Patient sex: M
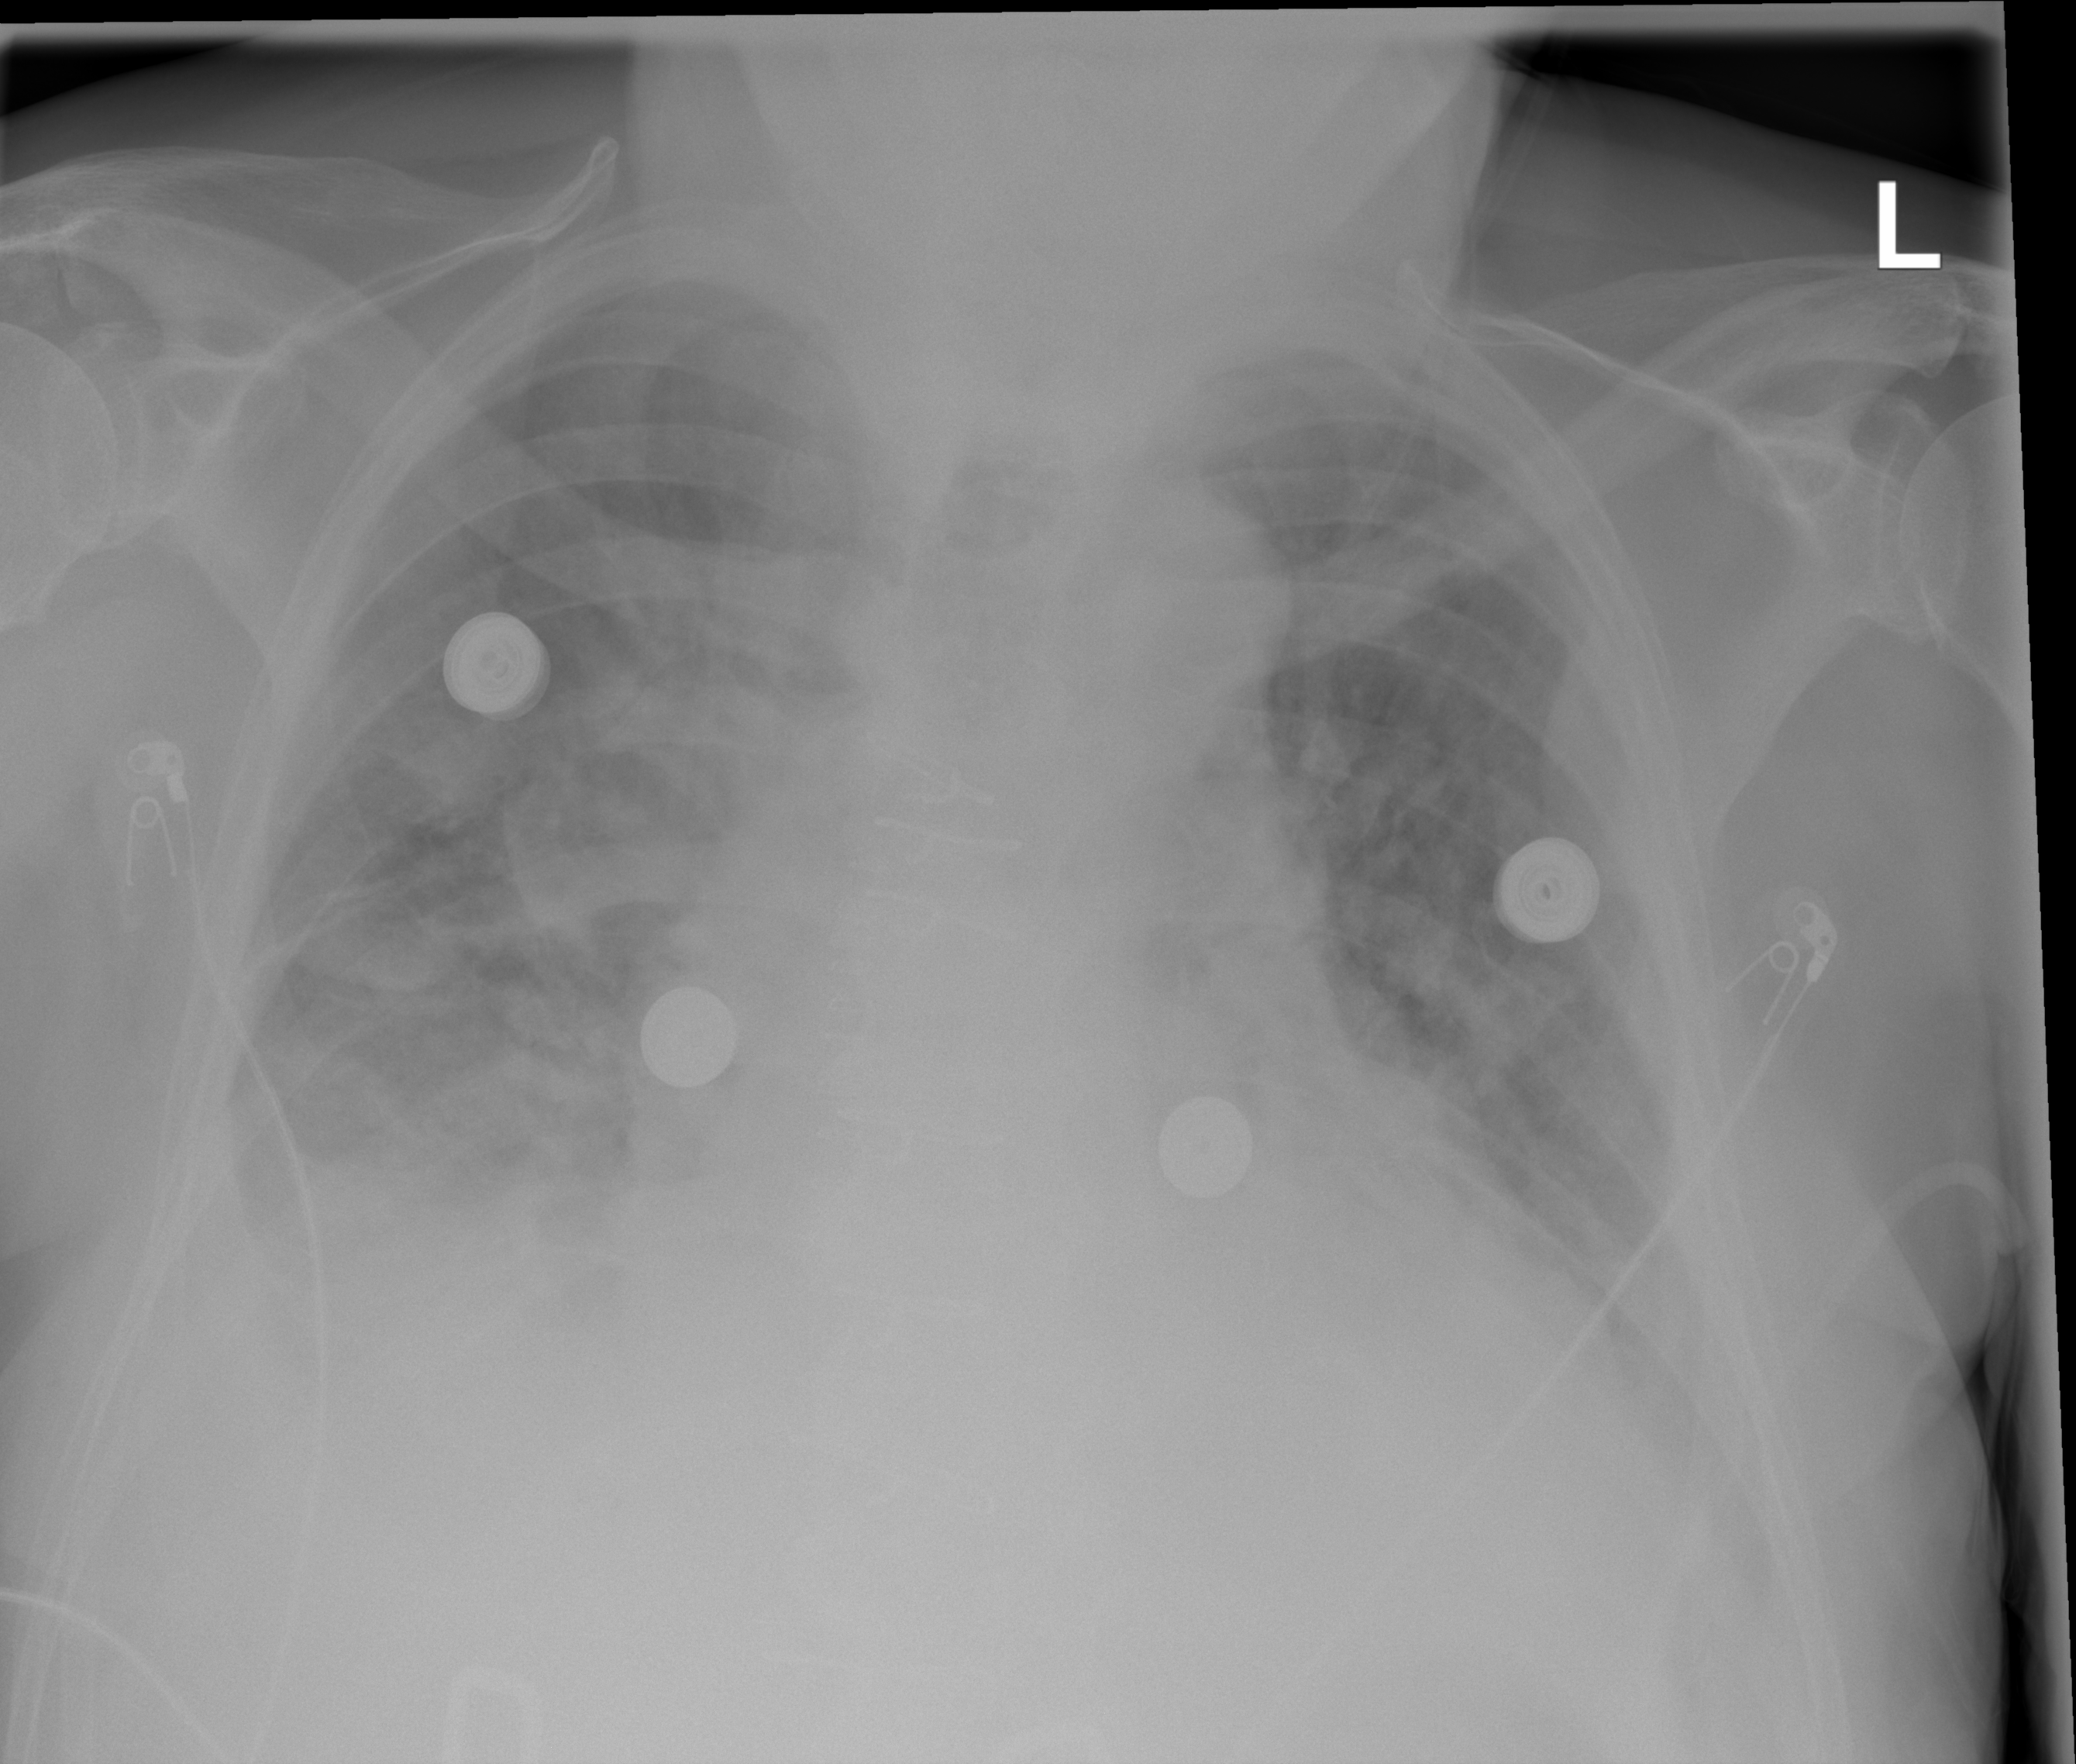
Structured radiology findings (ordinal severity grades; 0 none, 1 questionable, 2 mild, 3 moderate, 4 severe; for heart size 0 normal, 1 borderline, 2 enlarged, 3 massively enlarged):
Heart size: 2
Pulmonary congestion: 2
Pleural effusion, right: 3
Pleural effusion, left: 2
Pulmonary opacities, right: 2
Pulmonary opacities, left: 2
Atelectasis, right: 3
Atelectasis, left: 2